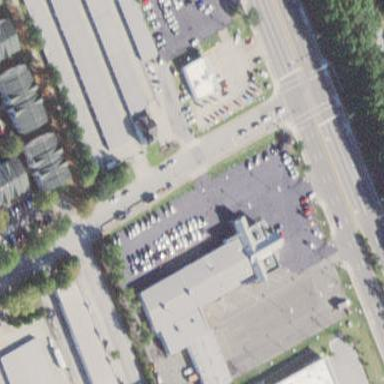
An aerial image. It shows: Parking area with surface.